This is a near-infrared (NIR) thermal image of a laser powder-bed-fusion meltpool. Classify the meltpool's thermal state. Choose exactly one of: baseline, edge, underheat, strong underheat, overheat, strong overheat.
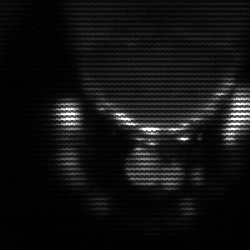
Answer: baseline